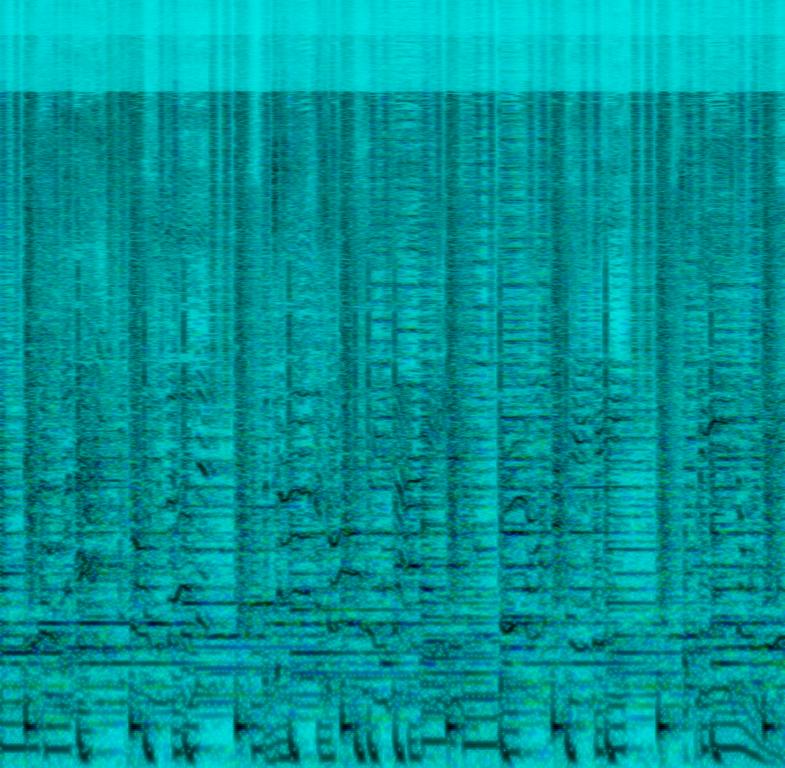
The song is a funky, soulful disco song. The whole vibe is vibrant and upbeat and features a bouncy groove from a bass guitar as well as bright and shimmery sounding brass instruments. There's a sustained silky synth sound. The singer sounds cheerful. The song is suitable for dancing.